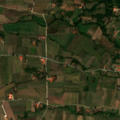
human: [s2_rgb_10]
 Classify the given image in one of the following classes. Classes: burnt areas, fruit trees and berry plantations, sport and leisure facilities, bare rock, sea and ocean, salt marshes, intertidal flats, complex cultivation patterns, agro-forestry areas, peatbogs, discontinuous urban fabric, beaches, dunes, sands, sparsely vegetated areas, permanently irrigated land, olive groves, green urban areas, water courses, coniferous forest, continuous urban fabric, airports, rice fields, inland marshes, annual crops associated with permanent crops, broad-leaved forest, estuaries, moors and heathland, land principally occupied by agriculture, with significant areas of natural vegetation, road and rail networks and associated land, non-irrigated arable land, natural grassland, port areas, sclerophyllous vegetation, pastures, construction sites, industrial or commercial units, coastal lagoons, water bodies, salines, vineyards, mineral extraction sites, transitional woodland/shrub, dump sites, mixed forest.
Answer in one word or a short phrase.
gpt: complex cultivation patterns, land principally occupied by agriculture, with significant areas of natural vegetation